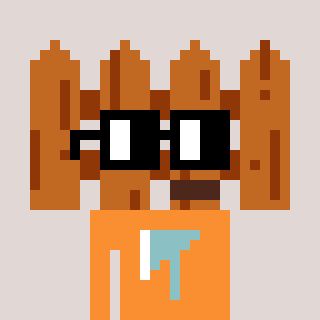
a pixel art character with square black glasses, a fence-shaped head and a orange-colored body on a warm background